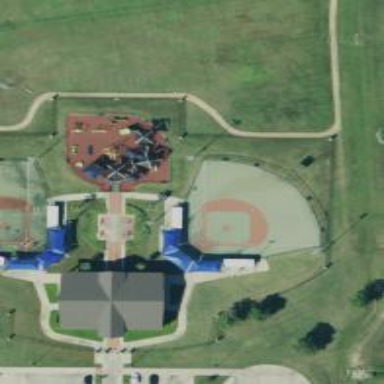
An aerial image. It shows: Softball pitch for leisure land activities.